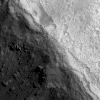
Atmospheric dust classification: not_dusty